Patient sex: M
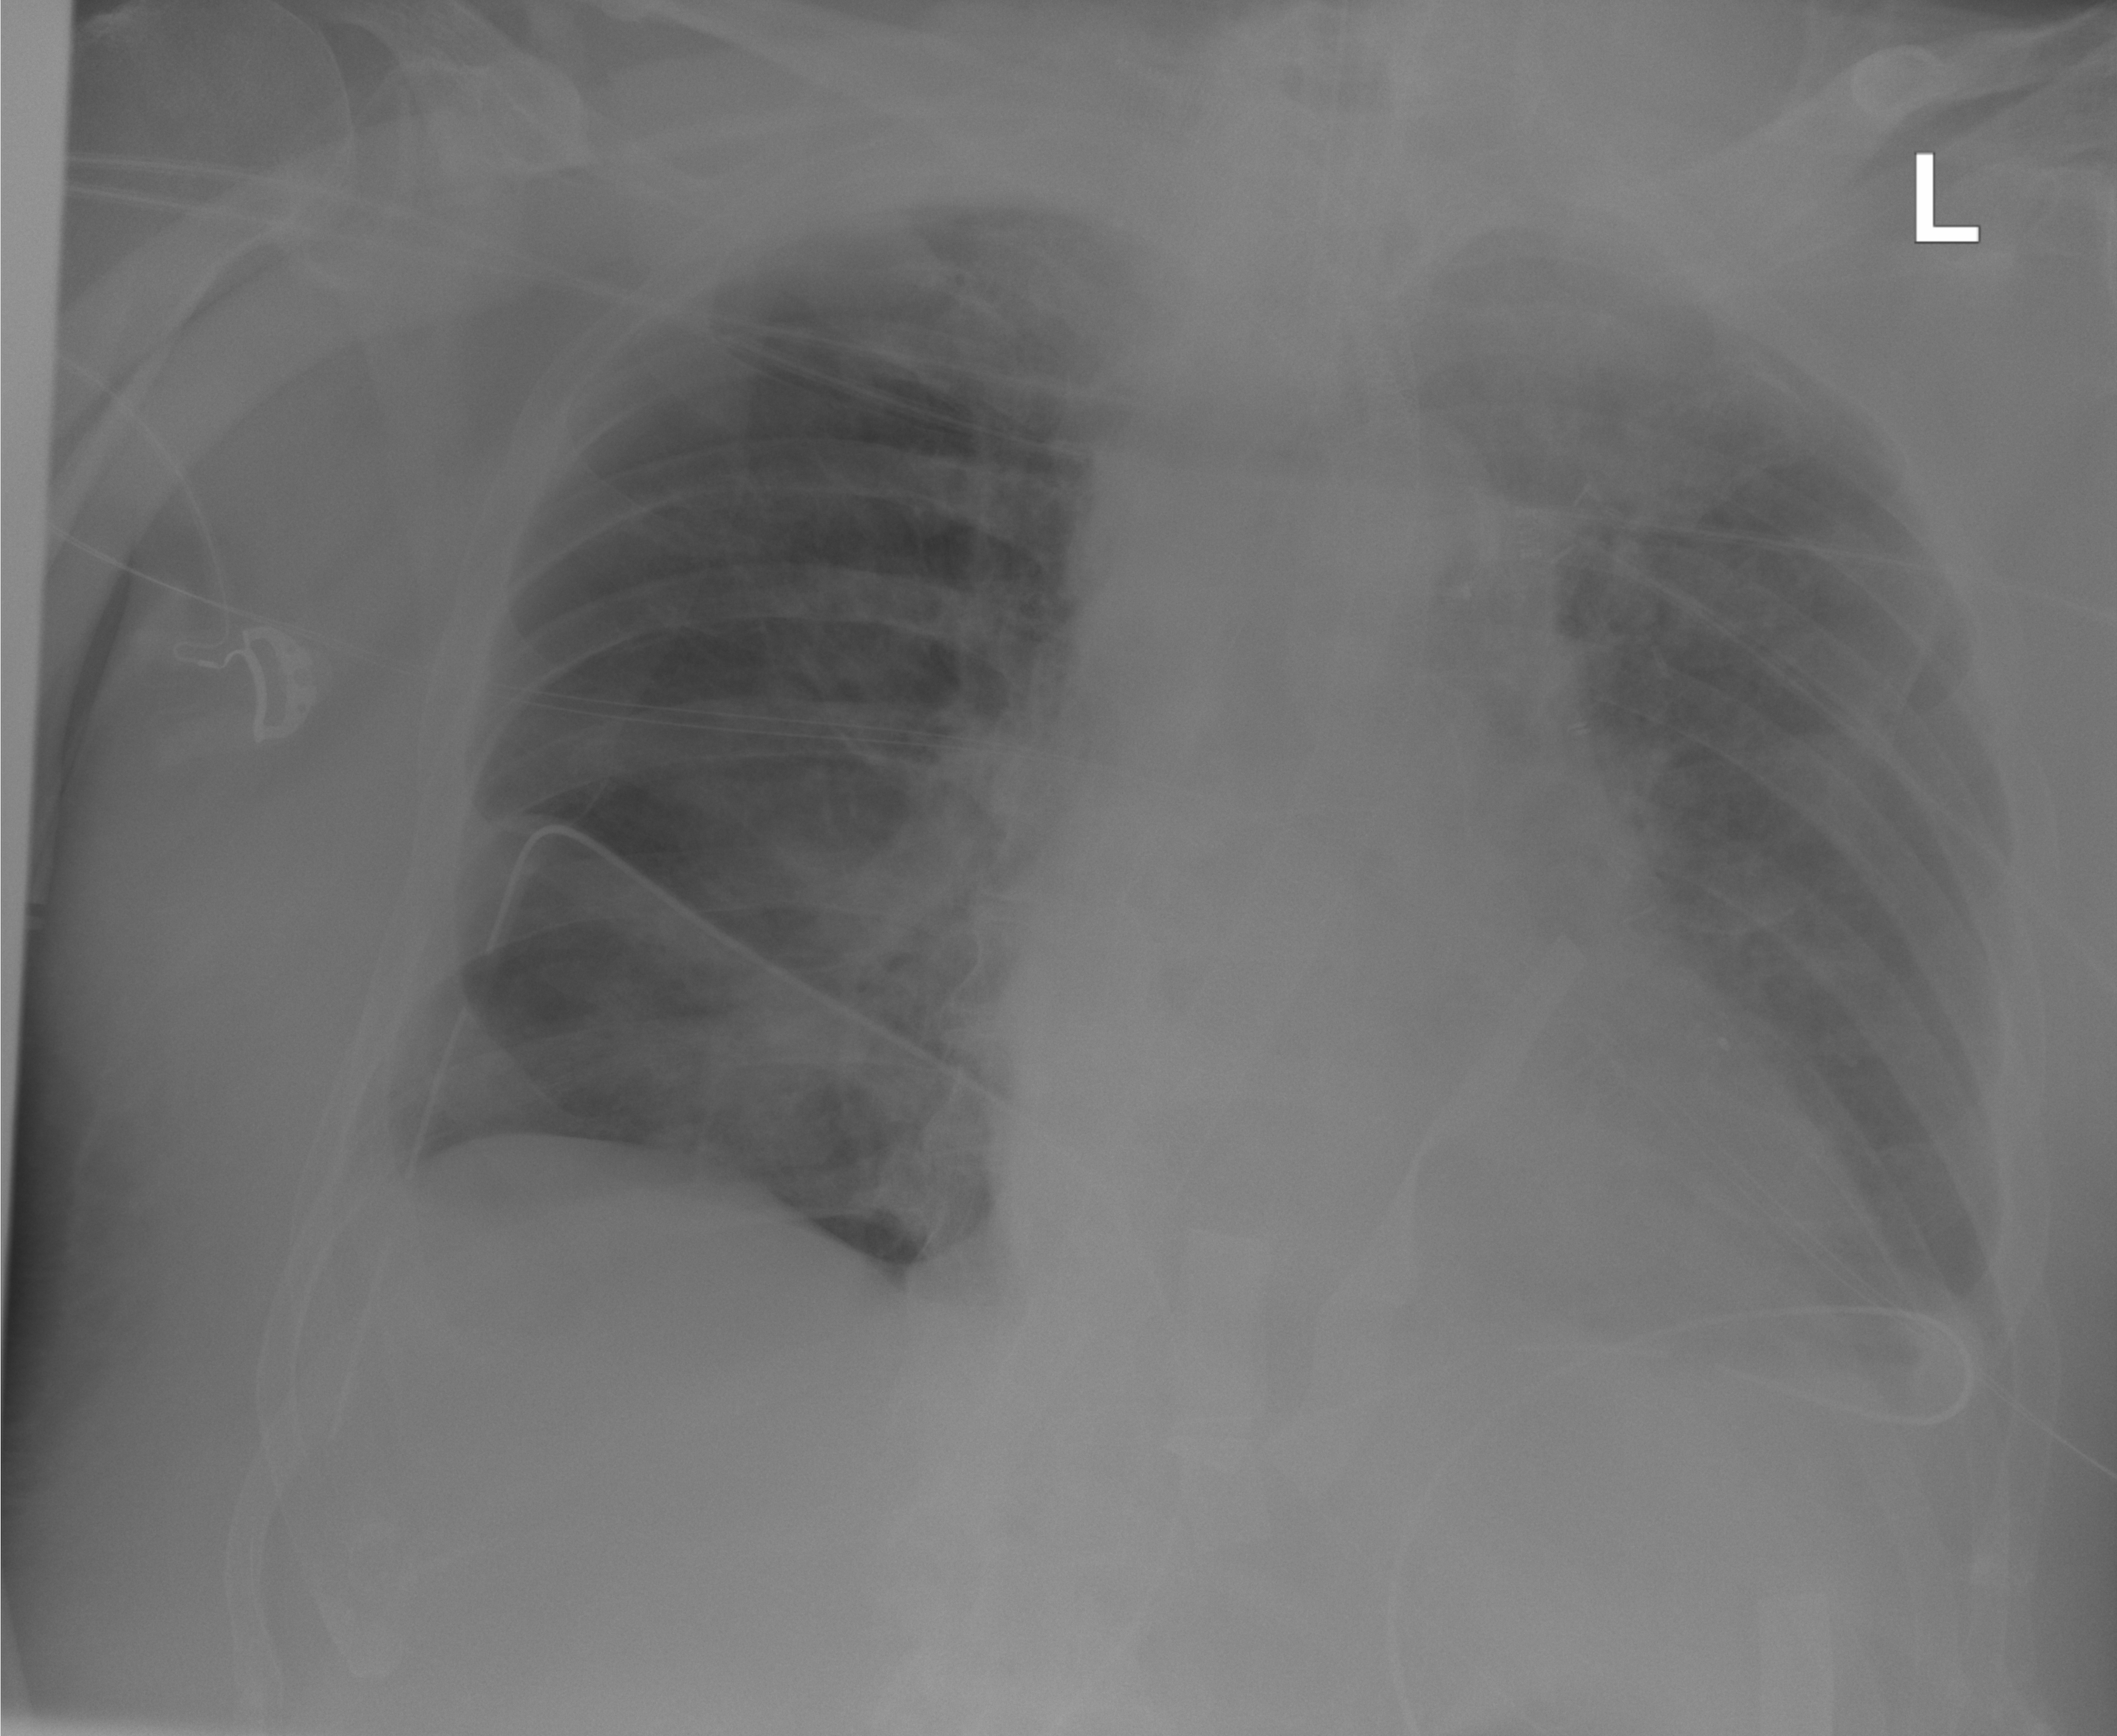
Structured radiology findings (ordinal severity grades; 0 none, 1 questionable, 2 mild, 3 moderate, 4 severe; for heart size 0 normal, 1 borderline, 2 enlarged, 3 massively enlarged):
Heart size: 0
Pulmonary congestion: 3
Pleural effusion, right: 0
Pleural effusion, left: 0
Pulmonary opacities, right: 3
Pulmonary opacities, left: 3
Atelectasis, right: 3
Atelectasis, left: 3